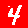
Digit: 4